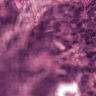
Metastatic tissue present: yes